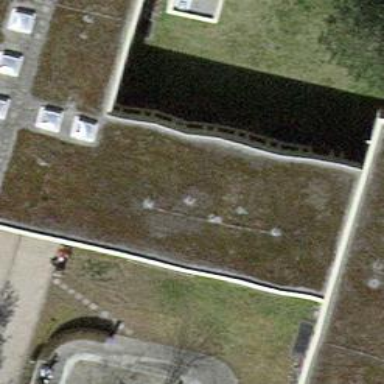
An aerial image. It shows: Hospital building with flat roof.